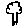
Label: tree